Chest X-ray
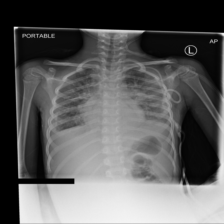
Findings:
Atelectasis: negative
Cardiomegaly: negative
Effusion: positive
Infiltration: positive
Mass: negative
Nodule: negative
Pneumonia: negative
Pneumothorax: negative
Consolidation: negative
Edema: negative
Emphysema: negative
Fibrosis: negative
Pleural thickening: negative
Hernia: negative